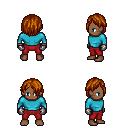
a pixel art fantasy rpg character, male body template, human, dark skin, teal long-sleeve shirt, red pants, brunette bangs hairstyle, metal gloves, four views (front, back, left, right), 2x2 character sprite sheet, small pixel art, hard edges, no anti-aliasing